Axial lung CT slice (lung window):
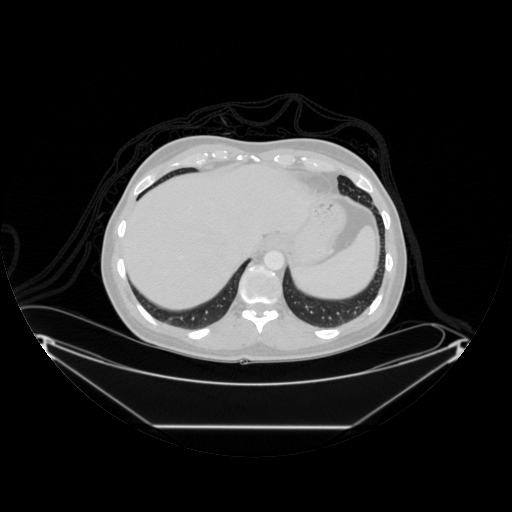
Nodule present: no